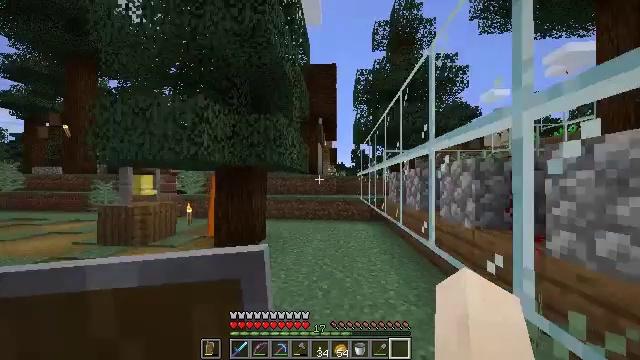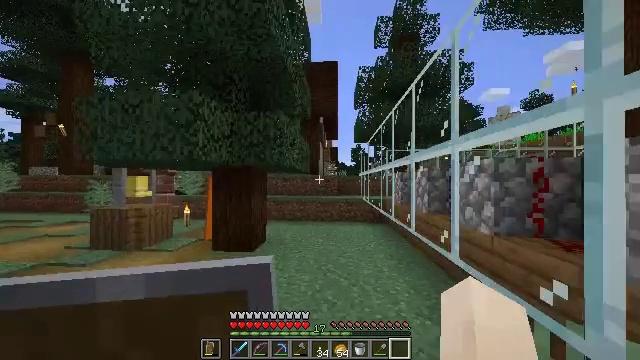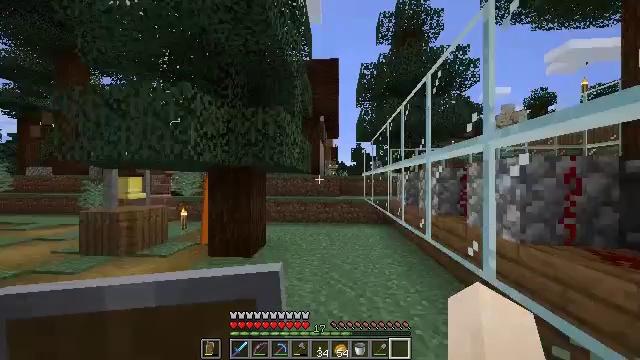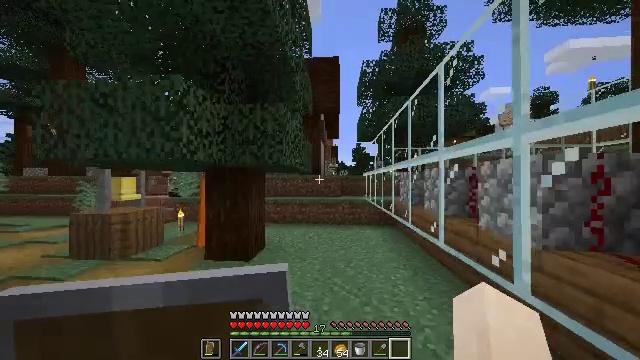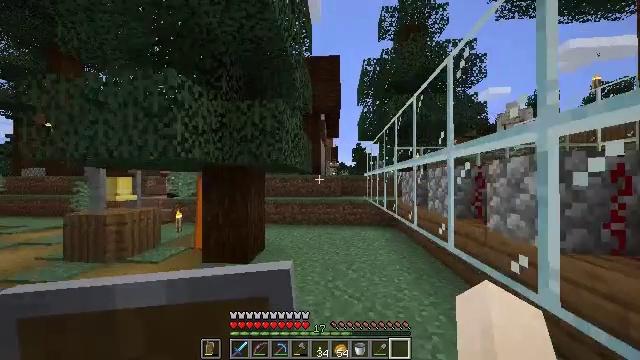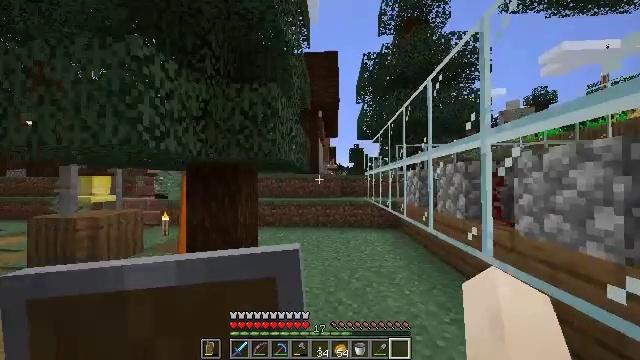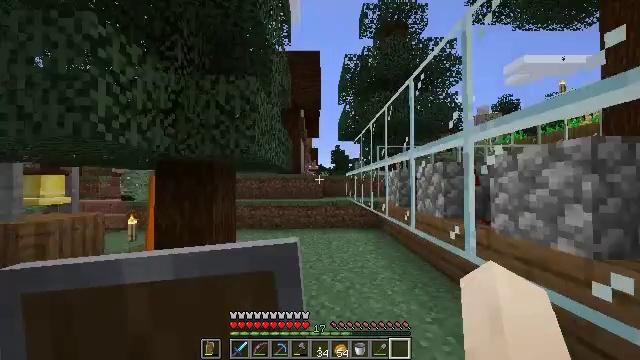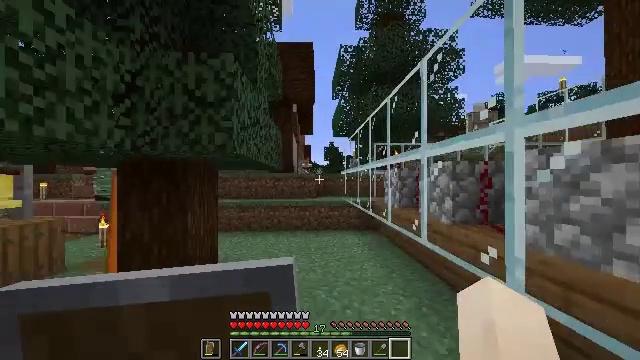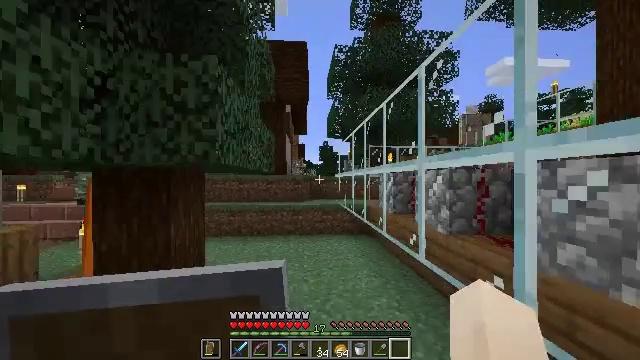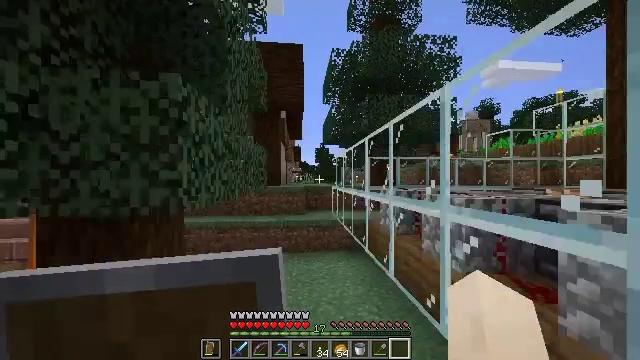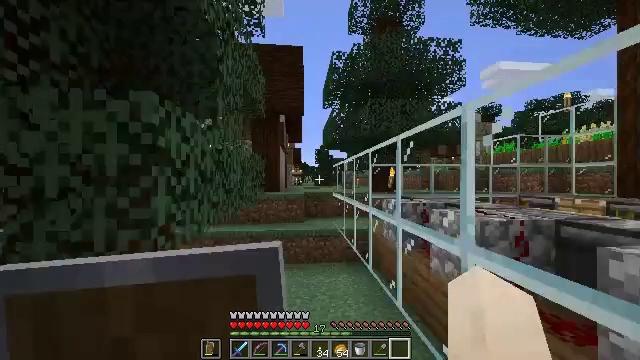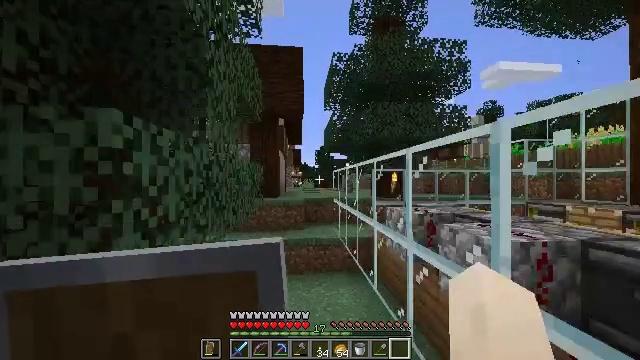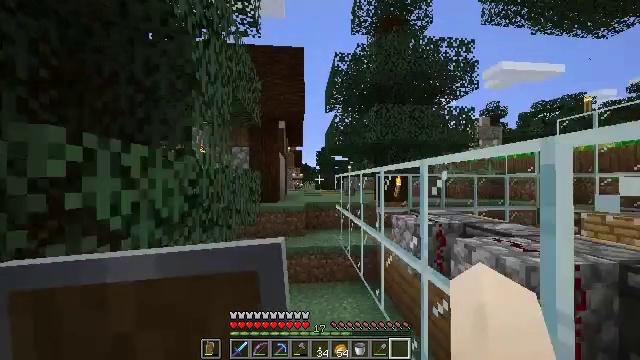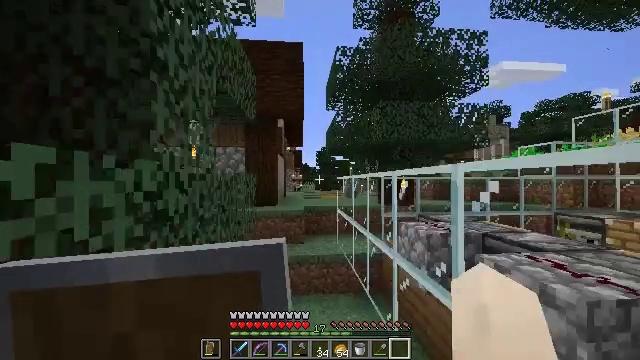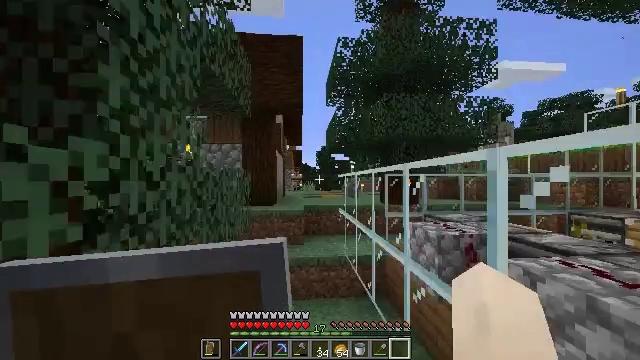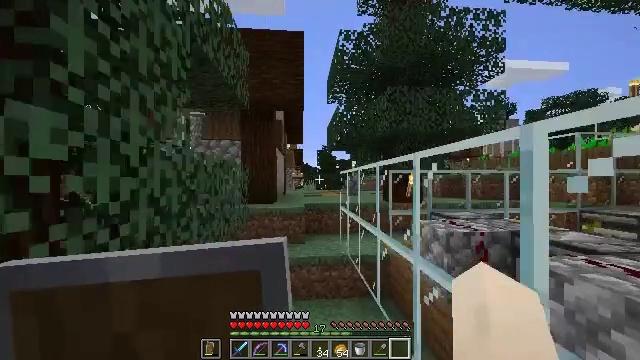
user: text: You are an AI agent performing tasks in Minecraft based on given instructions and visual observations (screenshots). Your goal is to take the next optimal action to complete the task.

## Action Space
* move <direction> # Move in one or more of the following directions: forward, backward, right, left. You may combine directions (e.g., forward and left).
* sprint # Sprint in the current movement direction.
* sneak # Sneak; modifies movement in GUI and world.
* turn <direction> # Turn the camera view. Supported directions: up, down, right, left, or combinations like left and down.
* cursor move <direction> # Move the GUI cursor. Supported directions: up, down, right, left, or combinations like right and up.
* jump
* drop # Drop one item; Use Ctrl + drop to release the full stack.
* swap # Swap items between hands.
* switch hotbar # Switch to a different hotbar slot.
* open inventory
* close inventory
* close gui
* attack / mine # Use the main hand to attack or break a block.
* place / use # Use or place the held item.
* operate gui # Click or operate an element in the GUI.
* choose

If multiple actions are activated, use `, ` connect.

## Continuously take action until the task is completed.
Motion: motion action
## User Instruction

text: Drop a melon slice.
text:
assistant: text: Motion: move forward, sprint
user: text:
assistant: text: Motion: move forward, sprint
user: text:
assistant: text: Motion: move forward, sprint
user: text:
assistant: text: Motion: move forward
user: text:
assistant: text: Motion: move forward
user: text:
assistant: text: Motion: move forward, turn right
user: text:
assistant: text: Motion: move forward, turn right
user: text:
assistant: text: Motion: move forward, turn right, jump
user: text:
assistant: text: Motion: move forward, turn right, jump
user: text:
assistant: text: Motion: move forward
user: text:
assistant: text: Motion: move forward
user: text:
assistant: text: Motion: move forward
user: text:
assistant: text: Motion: move forward
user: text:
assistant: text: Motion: move forward
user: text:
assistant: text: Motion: move forward
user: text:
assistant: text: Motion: move forward
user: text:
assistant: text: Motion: move forward
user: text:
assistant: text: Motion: move forward
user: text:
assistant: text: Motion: move forward
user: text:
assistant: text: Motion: move forward
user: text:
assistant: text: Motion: move forward
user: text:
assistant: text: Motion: move forward
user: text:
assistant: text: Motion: move forward
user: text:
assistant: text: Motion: move forward, jump
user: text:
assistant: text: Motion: move forward, jump
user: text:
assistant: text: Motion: move forward, jump
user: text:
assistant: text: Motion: move forward, jump
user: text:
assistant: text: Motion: move forward
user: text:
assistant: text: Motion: move forward
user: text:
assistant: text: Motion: move forward, turn right